Question: I am trying to display a MySQL table on a job sheet system form that I am making the drop down list shows the customer details and then once selected the fields should be filled in on the main form.
I know people tend to use AJAX but this is to be used on a tablet tethered to a mobile and want to ask the server as little as possible.
Because I have already got the details from the SQL to display the drop down I thought I could use this. I found the original code at:
> <URL>
but I also want to display items that aren't on the dropdown list. Someone said it works but the more I have learned I couldn't see how because the array it was building just didn't seem to be in a JavaScript format.
I have the drop down working and also it fills a JavaScript array using names but I just cannot work out how to use the array to show in the fields.
It seems to be the named indexes used in the array. I can get a test array to display when I use the normal static array but I have commented them out but as soon as I try to use the names on the array I get undefined errors.
'''
<html>
<head>
<script type="text/javascript">
<?php
include_once 'includes/db_connect.php';
$query1 = "SELECT * FROM customer";
$result1 =($mysqli-> query($query1));
// build javascript array building an object
// build javascript array
while($row=mysqli_fetch_array($result1)){
echo 'customer['.$row['customer_id'].'] = new Array(';
echo 'customer['.$row['customer_id'].'][customer_id] = "'.$row['customer_id'].'";';
echo 'customer['.$row['customer_id'].'][post_code] = "'.$row['post_code'].'";';
echo 'customer['.$row['customer_id'].'][company_name] = "'.$row['company_name'].'");';
}
?>
</script>
</head>
<body>
<form name="customerform" form id="customerform">
<p>
<select name="customerselect" id="customerselect" onChange="showname()">
<option value="">Select customer</option>
<?php
$query1 = "SELECT * FROM customer";
$result1 =($mysqli-> query($query1));
// build javascript array
while($row=mysqli_fetch_array($result1)){
echo'<option value="'.$row['customer_id'].'">'.$row['forename'].'">'.$row['surname'].'">'.$row['customer_name'].'</option>';
}
?>
</select>
</p>
<p>
<input type="text" name="cust" value="" id="cust" />
<input type="text" name="cust" value="" id="customerselected" />
<input type="text" name="post_code" value="" id="post_code" />
</p>
<p>update
<input type="button" name="update" id="update" value="update" onClick="showname()">
<p>&nbsp;</p>
<p>
<input name="submit" type="submit" id="submit" value="submit" />
</p>
</form>
</body>
<script>
//var customer = Array();
var customer = Array();
//This below is a test multi dimensional Array which does work. //
//customer['CCS'] = Array[{forename:'Robert', surname:'Grain', company:'HOMS'}];
function showname() {
//this var takes the result of the selected drop down list and shows the correct part of the array.
var customerselected = document.getElementById('customer');
customername = customerselected.value;
// this does work but not from the array just fills the details up
document.customerform.customerselected.value = customername;
// the next part takes the selected dropdown data and calls for the correct place in the array
// document.getElementById("cust").value = customer['CCS'][0];
// document.getElementById("cust").value = customer[CCS]["forename"] ;
// (customer[''][forename]);
document.customerform.post_code.value = customer[customerselect]["post_code"];
}
window.onload=function() {
showname();
}
</script>
</html>
'''
This is the source code from Explorer in the console. from the JavaScript Array.
'''
</body>
</html>customer[118] = new Array(customer[118][customer_id] = "118";customer[118][post_code] = "L37 4RG";customer[118][company_name] = "jc knight");customer[119] = new Array(customer[119][customer_id] = "119";customer[119][post_code] = "DE56 7HG";customer[119][company_name] = "farm Customer giles");customer[122] = new Array(customer[122][customer_id] = "122";customer[122][post_code] = "LE67 8FH";customer[122][company_name] = "a test company");
'''
Also this dropdown list creates:
'''
<select name="customerselect" id="customer" onChange="showname()">
<option value="">Select customer</option>
<option value="118">John">Knight"></option><option value="119">Bill">Giles"></option><option value="122">Robert">Grain"></option> </select>
</p>
'''
Maybe I should move the code to the bottom of the HTML for the JavaScript array although I wasn't sure if this wouldn't be initialised when required because it has ran the HTML first. I'm a little unsure if the order of things were correct.
The error I receive happens as soon as I change the drop downlist and it shows the following:
'''
document.customerform.post_code.value = customer['customerselect'][post_code];
}
X 'post_code' is undefined
'''

I think somewhere I am getting my document.value wrong when showing my array ?
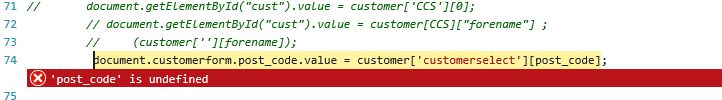
Answer: Thanks smftre for that. In the end I have opted for the jquery and ajax. and I think it has worked out betted for it originally I was trying to make the code as efficient as possible on bandwidth because the system is to be used but ajax seems to be the standard for a reason and works very well.